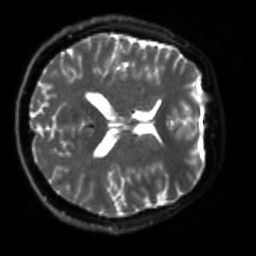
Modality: sbref
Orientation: axial
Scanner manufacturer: siemens
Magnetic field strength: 3 T
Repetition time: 4 s
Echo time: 0.0594 s